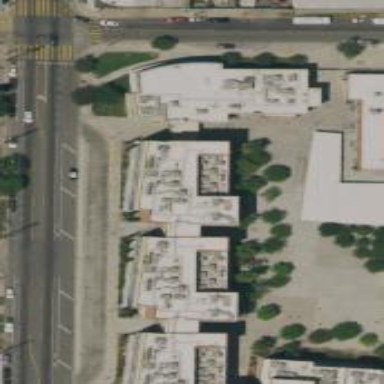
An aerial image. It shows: School building.